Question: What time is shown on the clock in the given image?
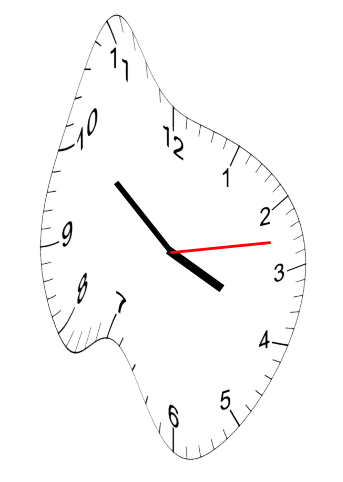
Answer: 03:51:13